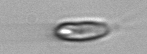
Label: Chrysochromulina